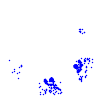
Particle: electron